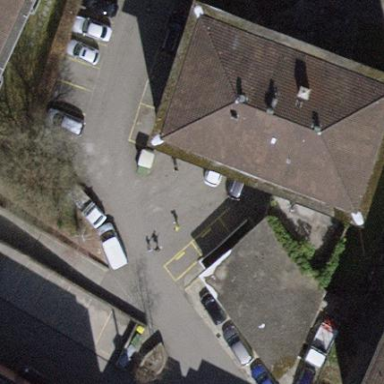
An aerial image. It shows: Apartment building with hipped roof.